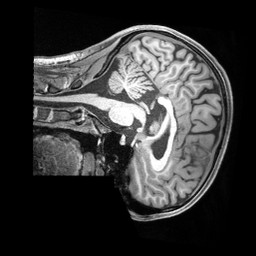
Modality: T1w
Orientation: sagittal
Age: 23
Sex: female
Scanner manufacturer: siemens
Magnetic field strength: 3 T
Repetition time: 2.4 s
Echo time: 0.00226 s